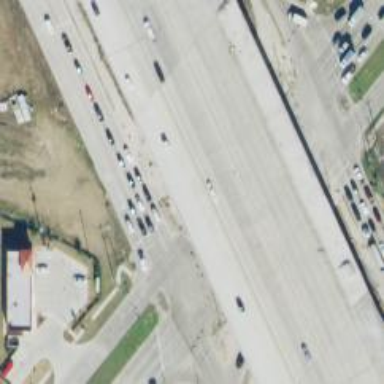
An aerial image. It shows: Secondary link road.